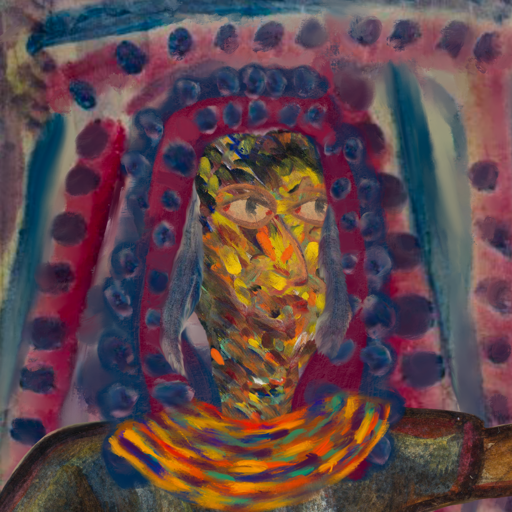
Background: HillGirl, Head And Neck Side: An_Impression, Face Side: GypsyMother, Bust: Mosgoul, Hair Side: Hill_Girl, Head Accessory: Blank, Second Necklace: An_Impression_2, Necklace: Blank, Baby: Blank